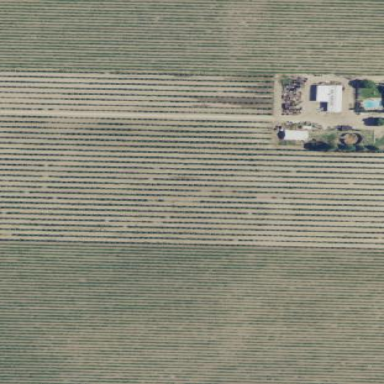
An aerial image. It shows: Vineyard where grapes are grown.